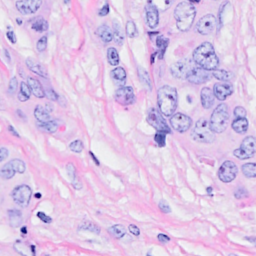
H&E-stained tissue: Breast